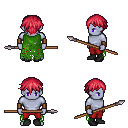
a pixel art fantasy rpg character, male body template, dark elf, purple skin, green tattered cape, red pants, ruby red short bangs hairstyle, leather bracers, black shoes, spear, four views (front, back, left, right), 2x2 character sprite sheet, small pixel art, hard edges, no anti-aliasing